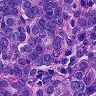
Metastatic tissue present: yes